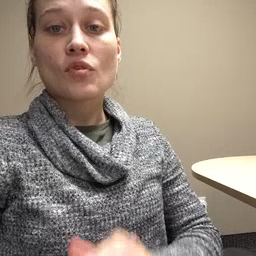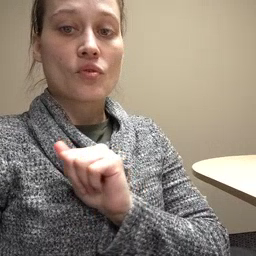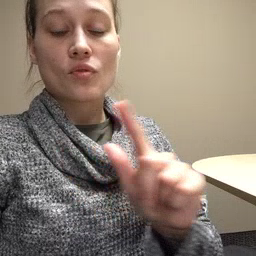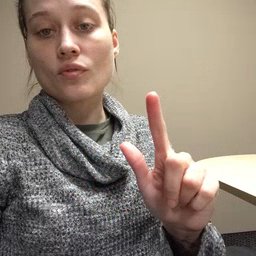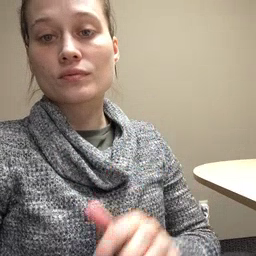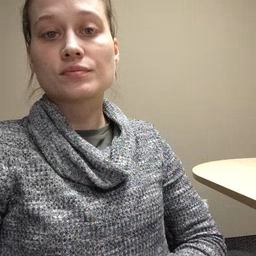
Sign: all